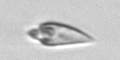
Label: Oxytoxum